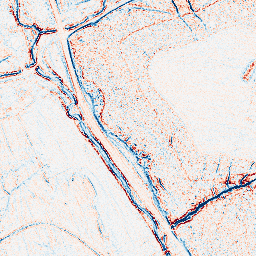
Category: edge_preserving
Decomposition family: bilateral
Decomposition parameters: d: 5
sigma_color: 150
sigma_space: 50
Upsampling method: cubic_catmull_rom
Upsampling parameters: scale: 2
Upsampling scale: 2